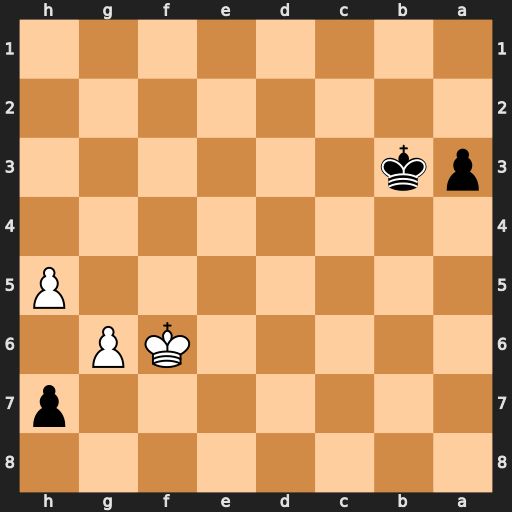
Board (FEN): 8/7p/5KP1/7P/8/pk6/8/8
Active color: b
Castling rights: -
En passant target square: -
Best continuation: hxg6 hxg6 a2 Kf7 a1=Q